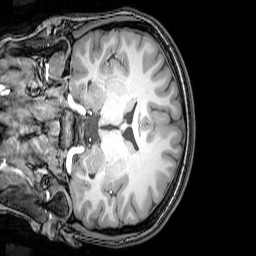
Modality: T1w
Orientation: coronal
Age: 22
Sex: female
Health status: healthy
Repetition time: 0.081 s
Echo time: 0.037 s